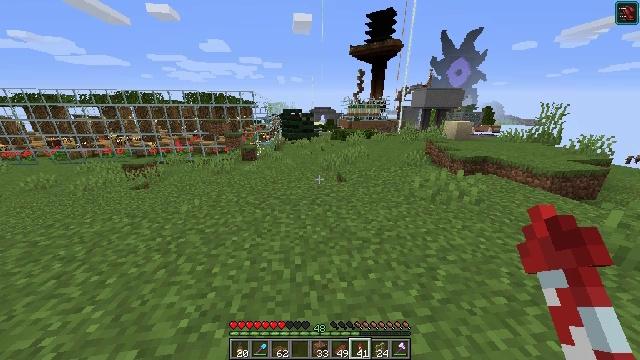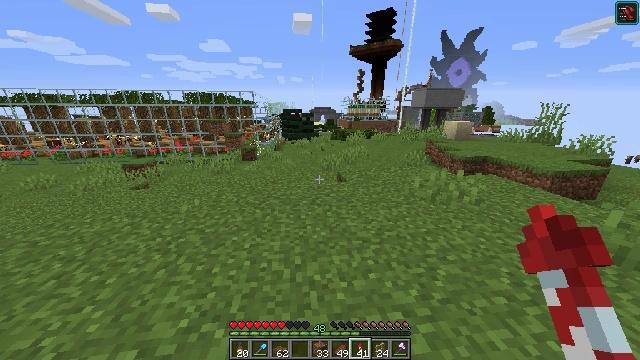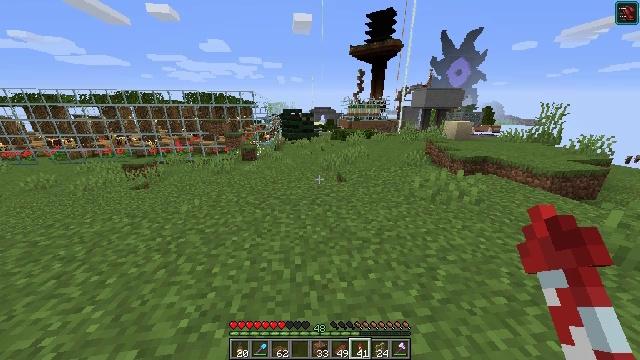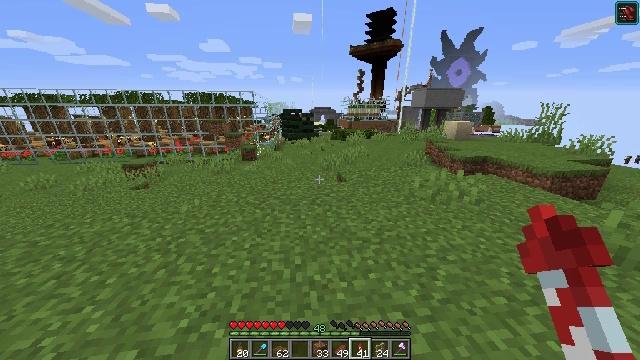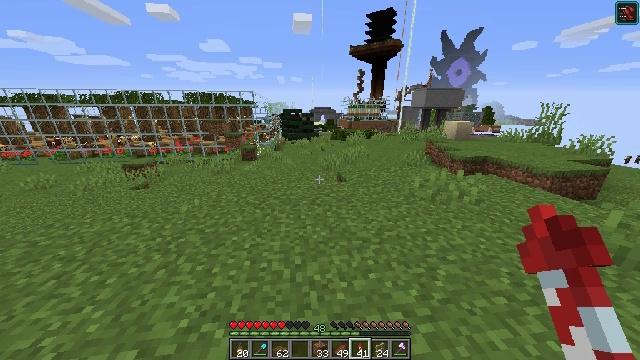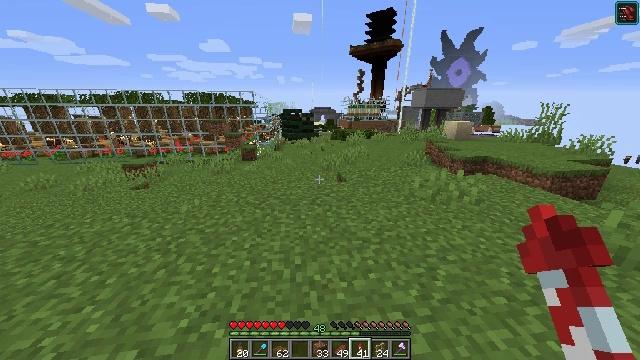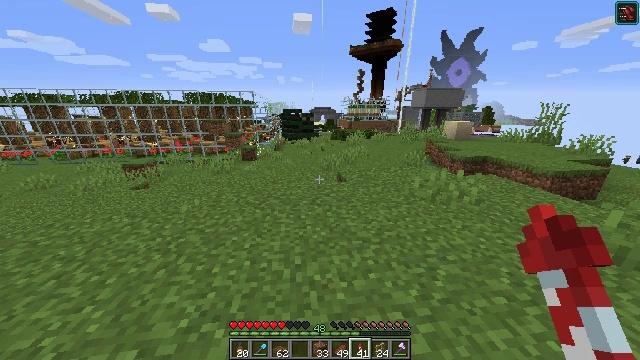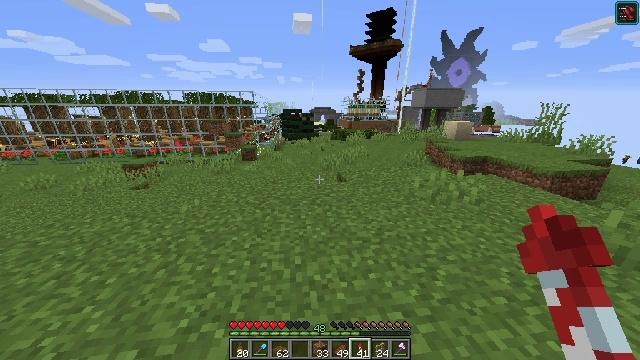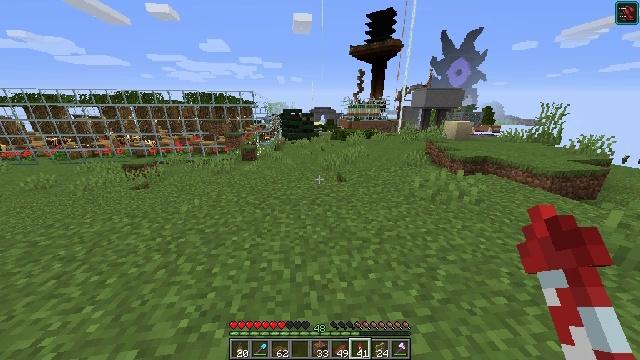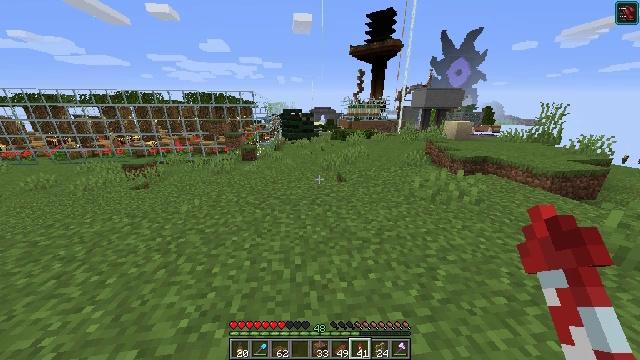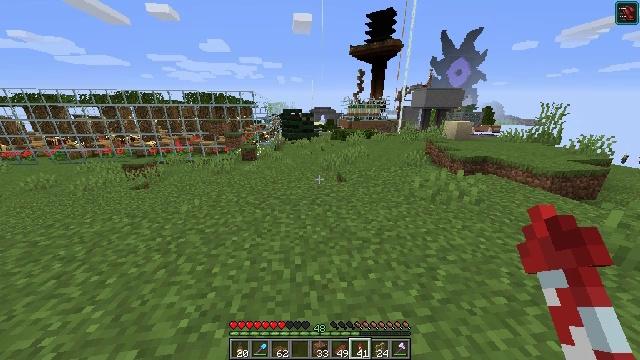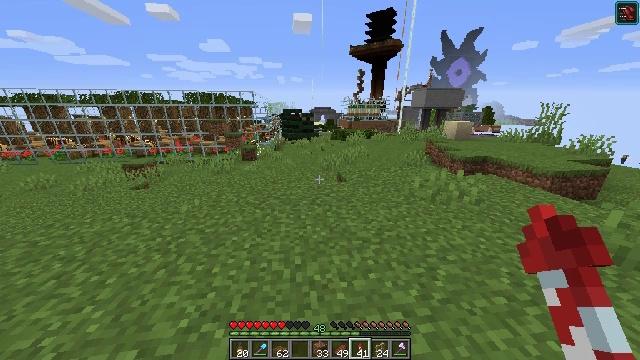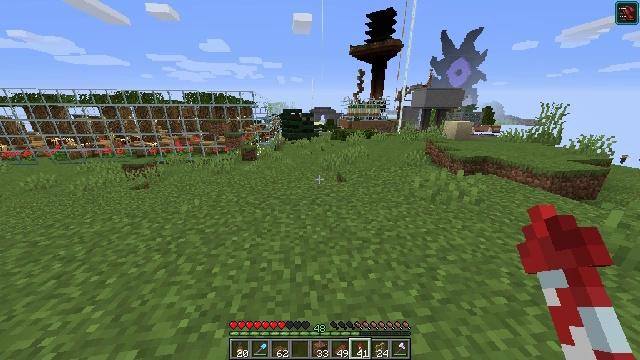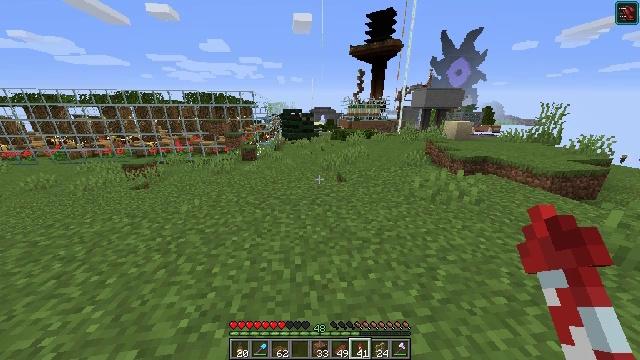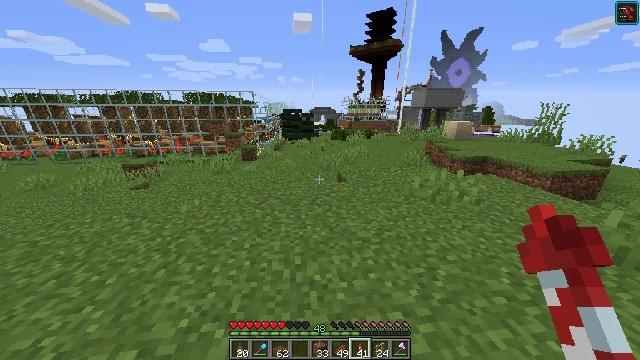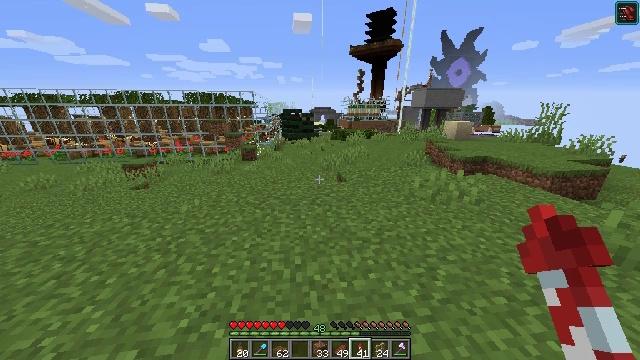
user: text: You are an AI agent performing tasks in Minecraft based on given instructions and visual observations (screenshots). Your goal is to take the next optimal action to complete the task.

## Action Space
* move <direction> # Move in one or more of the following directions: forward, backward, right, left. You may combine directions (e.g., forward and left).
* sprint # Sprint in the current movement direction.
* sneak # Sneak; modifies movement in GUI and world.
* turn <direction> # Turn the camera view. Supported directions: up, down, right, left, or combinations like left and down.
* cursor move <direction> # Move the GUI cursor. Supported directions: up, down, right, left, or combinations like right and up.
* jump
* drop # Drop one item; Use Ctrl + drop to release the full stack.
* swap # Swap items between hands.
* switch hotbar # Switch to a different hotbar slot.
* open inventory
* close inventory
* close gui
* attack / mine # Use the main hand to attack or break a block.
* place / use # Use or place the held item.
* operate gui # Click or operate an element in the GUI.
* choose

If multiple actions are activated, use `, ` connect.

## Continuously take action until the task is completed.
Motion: motion action
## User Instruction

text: Gather the spruce slab by holding left button.
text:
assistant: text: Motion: no_op
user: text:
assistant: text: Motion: no_op
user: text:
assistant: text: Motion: no_op
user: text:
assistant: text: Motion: no_op
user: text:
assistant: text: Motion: no_op
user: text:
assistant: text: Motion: no_op
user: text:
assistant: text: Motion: no_op
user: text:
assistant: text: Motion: no_op
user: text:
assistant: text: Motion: no_op
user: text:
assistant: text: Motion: no_op
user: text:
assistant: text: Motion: no_op
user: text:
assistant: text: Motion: no_op
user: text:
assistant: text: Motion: no_op
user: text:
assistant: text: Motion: no_op
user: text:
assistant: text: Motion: no_op
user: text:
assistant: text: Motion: no_op
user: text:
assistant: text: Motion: no_op
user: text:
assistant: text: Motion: no_op
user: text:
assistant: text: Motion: no_op
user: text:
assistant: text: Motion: no_op
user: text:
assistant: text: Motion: no_op
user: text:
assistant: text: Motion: no_op
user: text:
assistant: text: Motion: no_op
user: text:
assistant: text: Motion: no_op
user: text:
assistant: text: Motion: no_op
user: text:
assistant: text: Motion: no_op
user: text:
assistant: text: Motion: no_op
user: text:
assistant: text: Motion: no_op
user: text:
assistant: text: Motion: no_op
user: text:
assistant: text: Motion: no_op